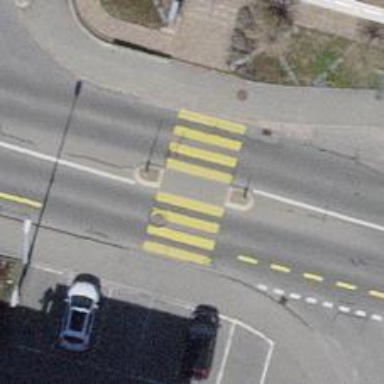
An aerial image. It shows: Marked road crossing with pedestrian island.